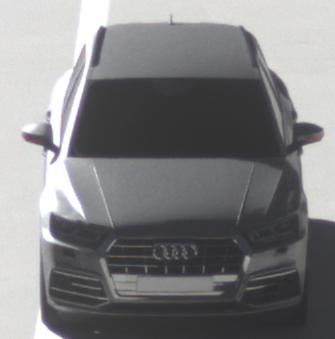
Make: Audi
Model: Q5 45 TFSI
Detailed model: Q5 (FY)
Model produced from: 2019/01
Model produced until: 2019/05
Doors: 5
Color: gray
Road condition: dry road
Daytime: morning or afternoon
Contrast: high contrast